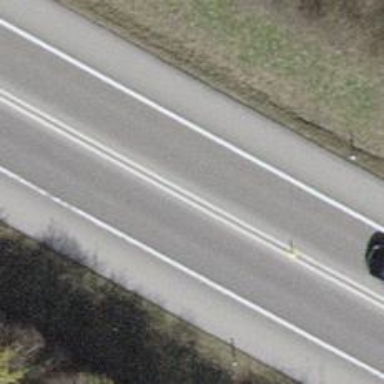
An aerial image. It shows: Asphalt trunk highway designated as motorroad.